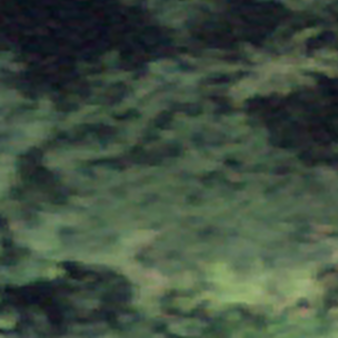
Label: other